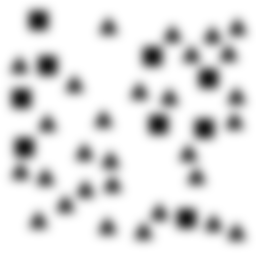
Squares: 9
Triangles: 29
Stars: 0
Total shapes: 38